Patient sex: F
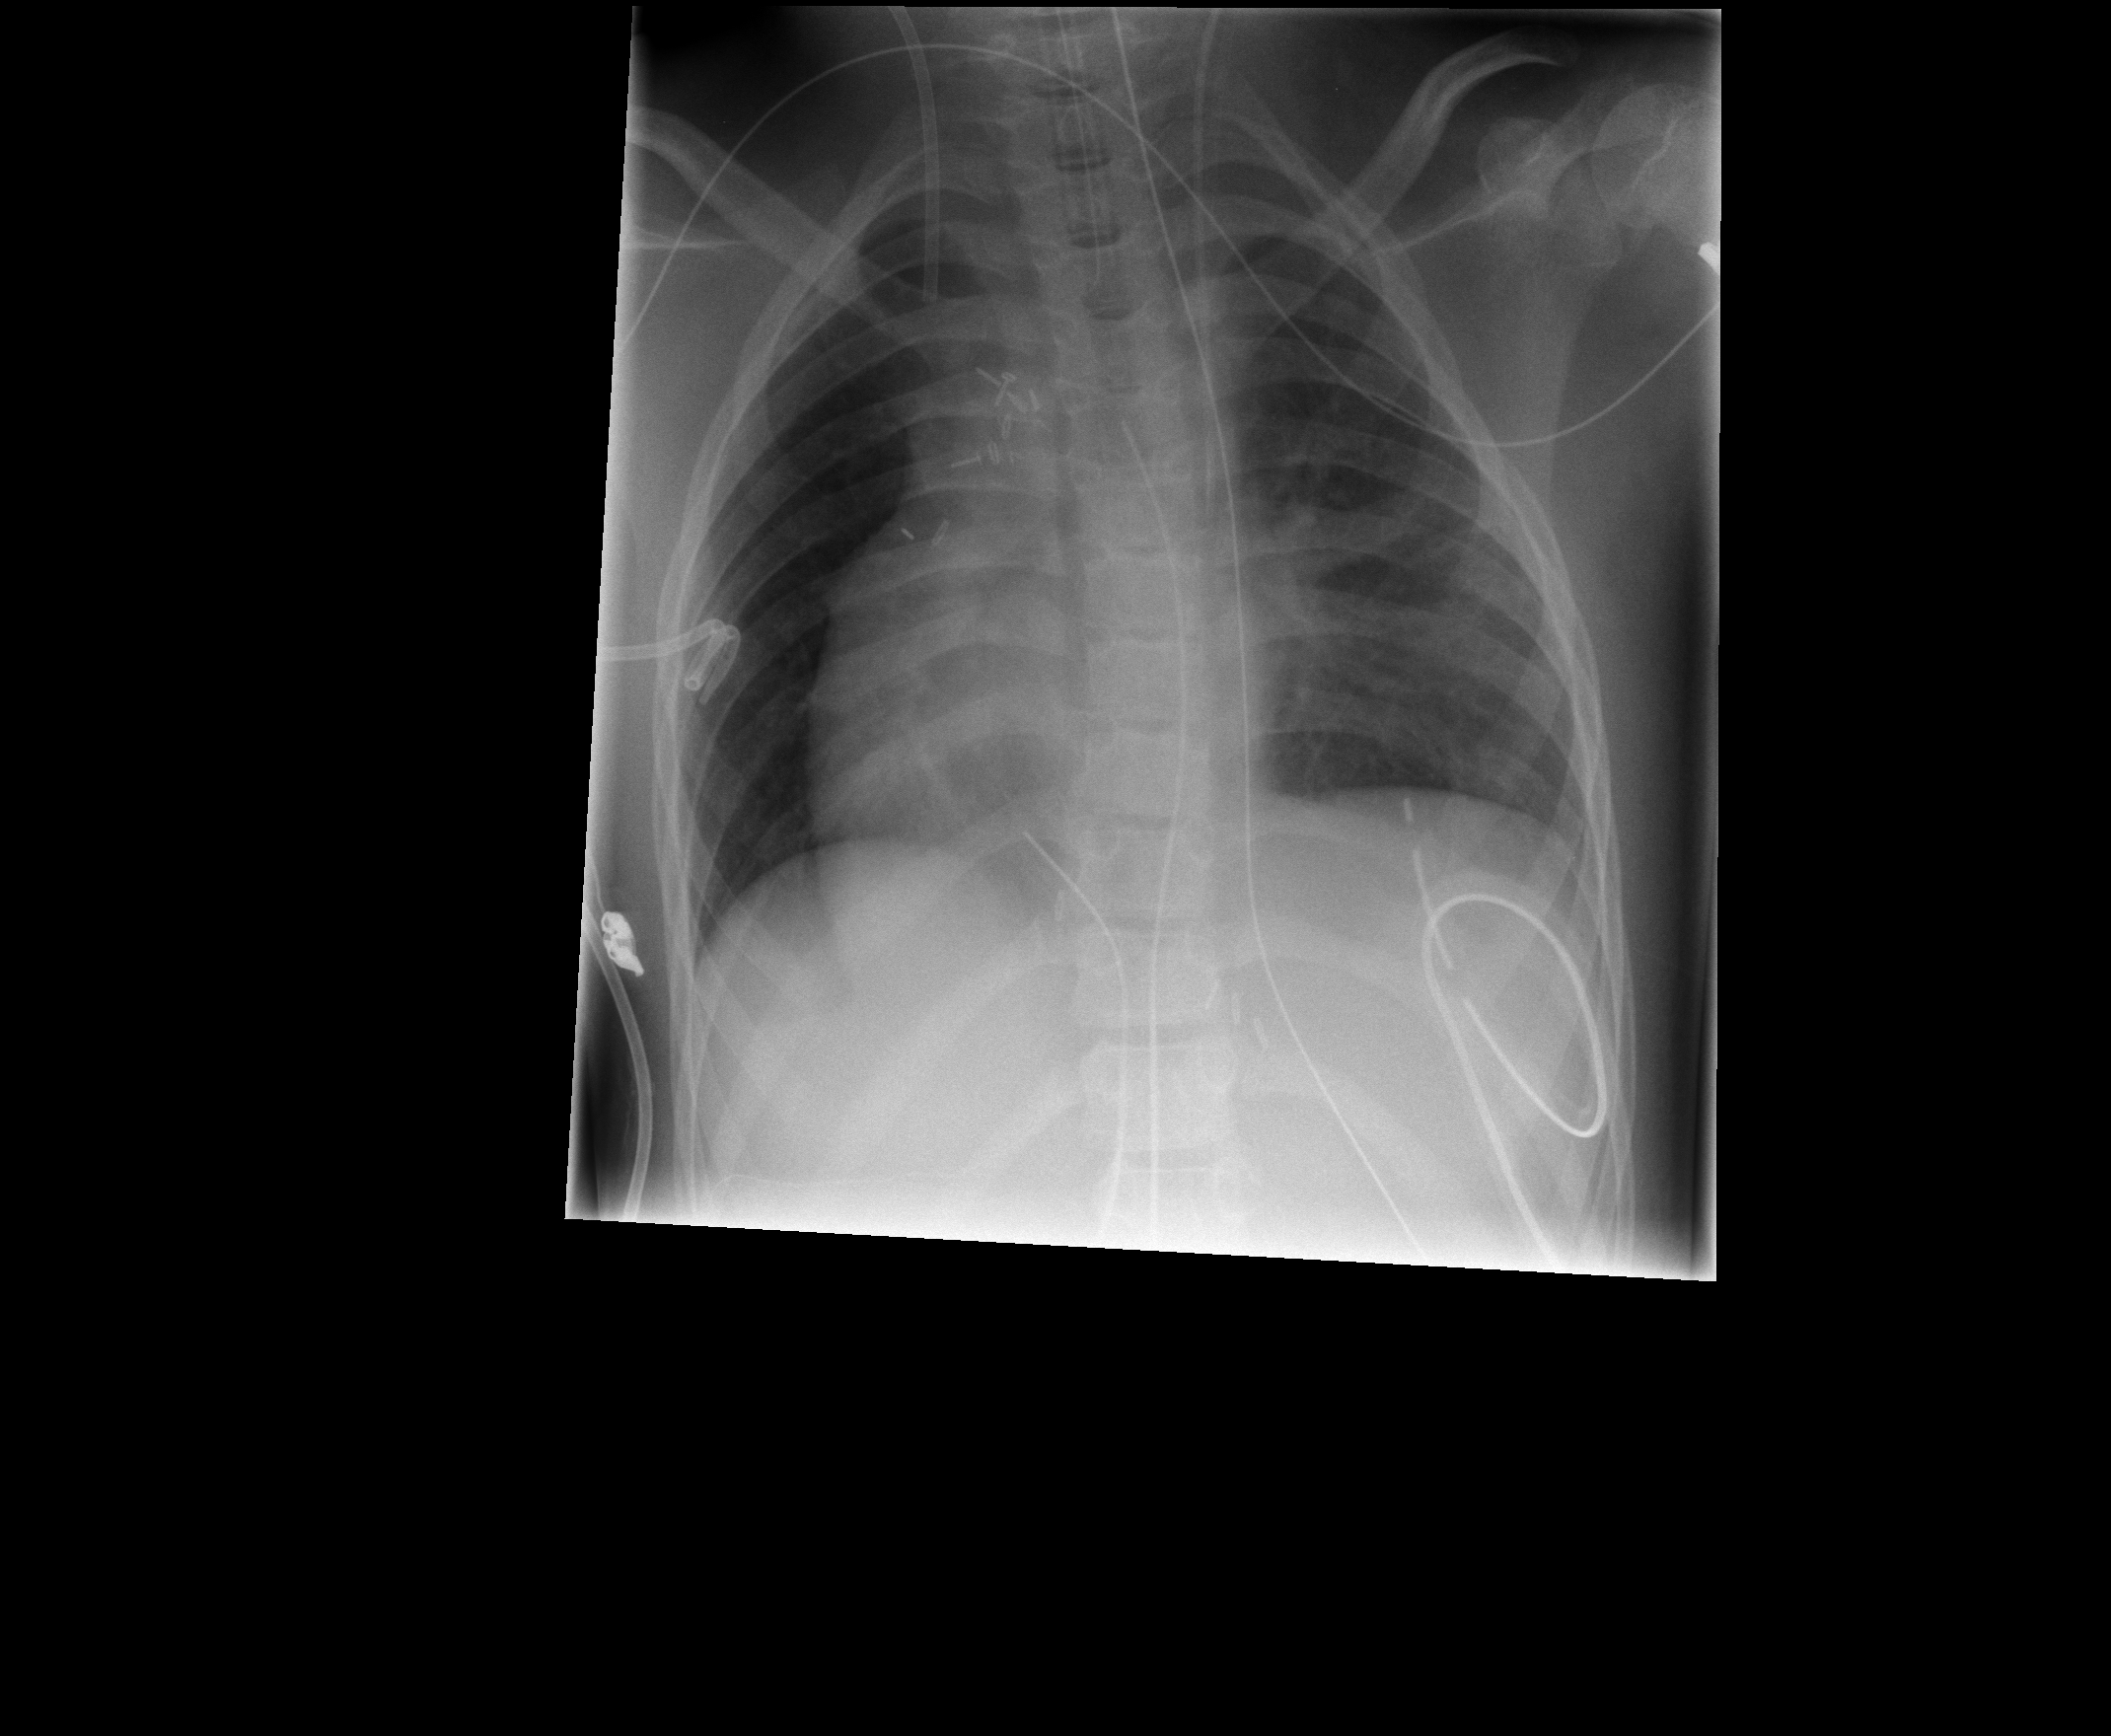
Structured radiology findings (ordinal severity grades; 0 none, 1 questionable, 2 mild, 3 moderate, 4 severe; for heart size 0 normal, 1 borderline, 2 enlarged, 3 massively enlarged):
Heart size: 2
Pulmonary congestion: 0
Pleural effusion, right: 0
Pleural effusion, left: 0
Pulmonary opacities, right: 0
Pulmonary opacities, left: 0
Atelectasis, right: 1
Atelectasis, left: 1